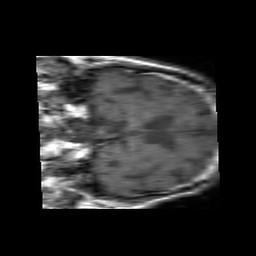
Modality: T1w
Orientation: coronal
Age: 83
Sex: male
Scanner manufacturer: philips
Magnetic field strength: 3 T
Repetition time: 0.4739 s
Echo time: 0.01 s